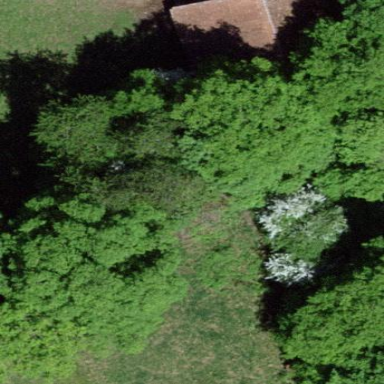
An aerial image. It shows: Forest area.